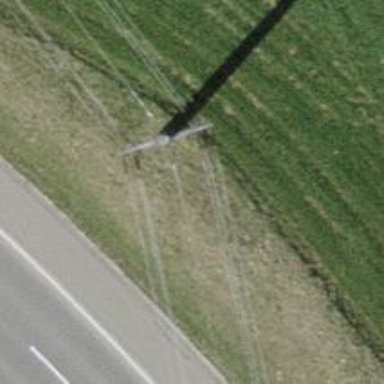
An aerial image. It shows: Power line is depicted.